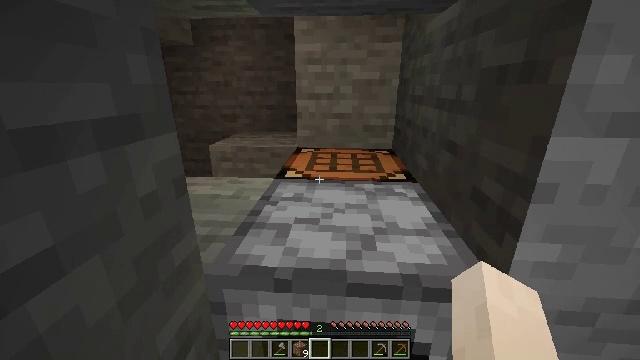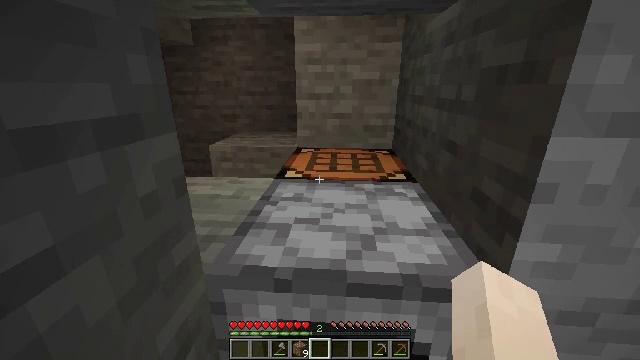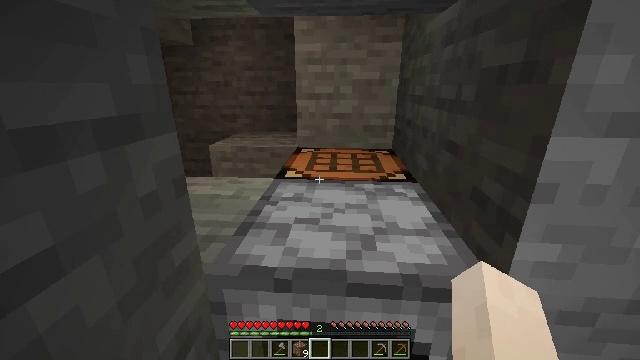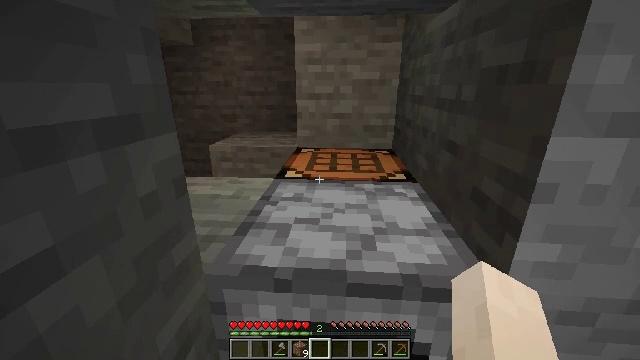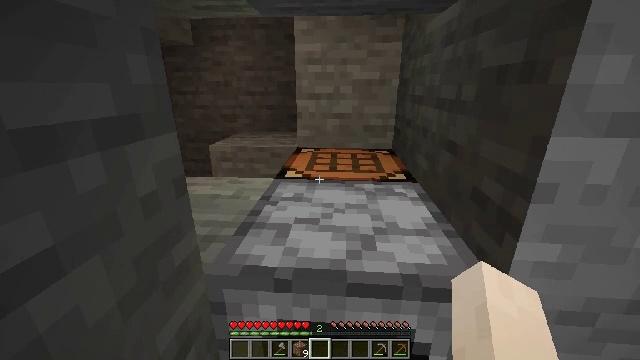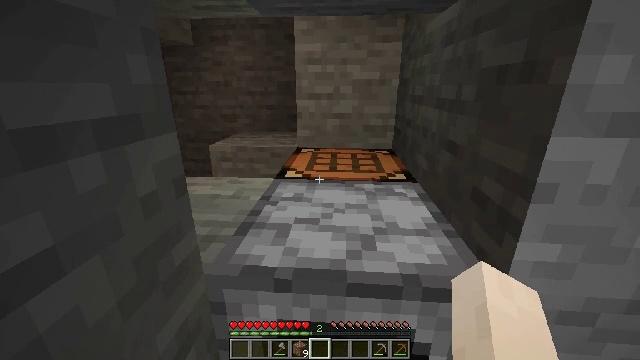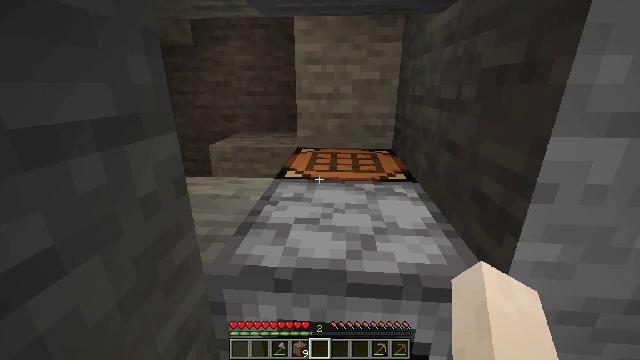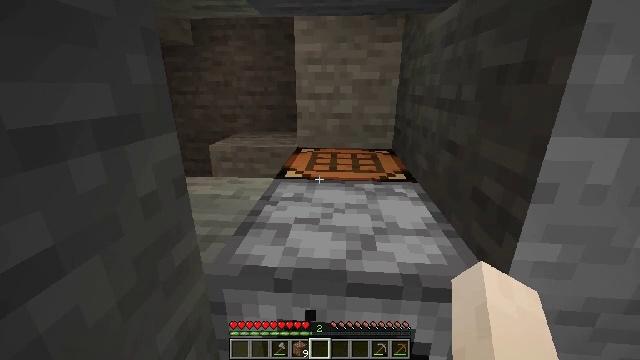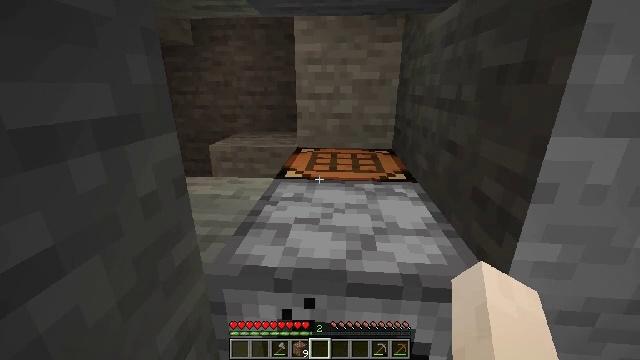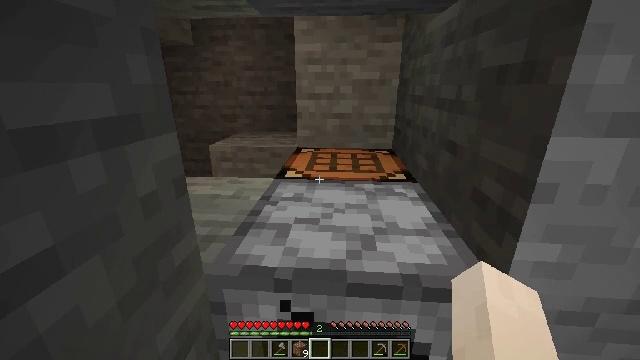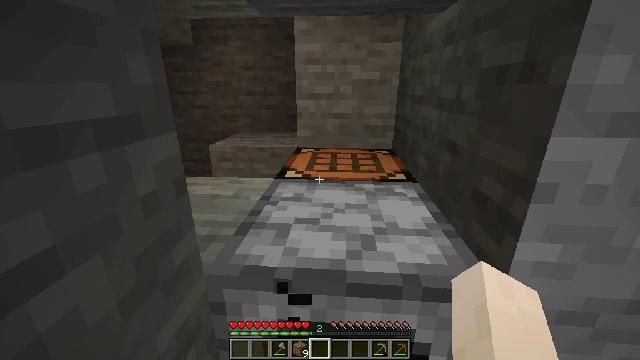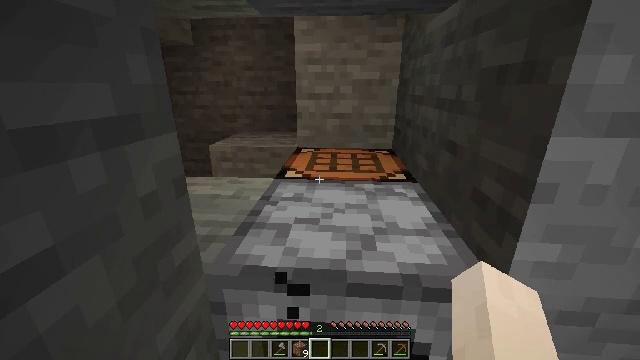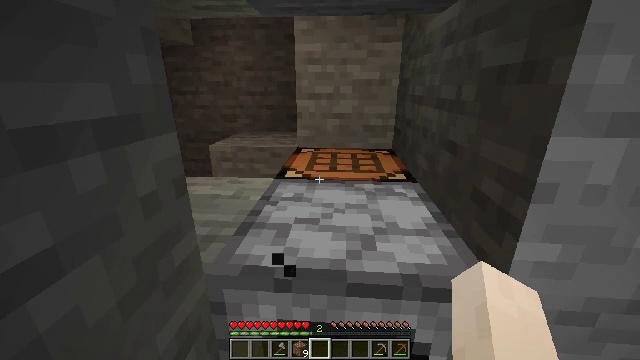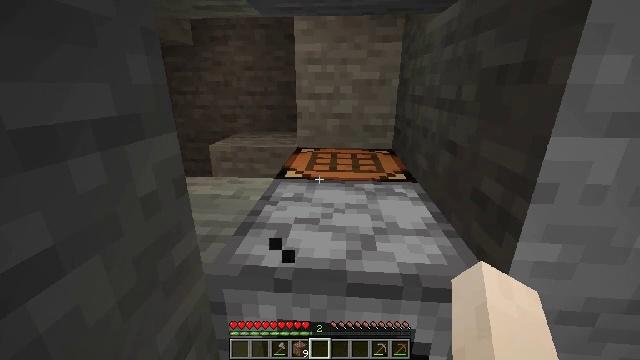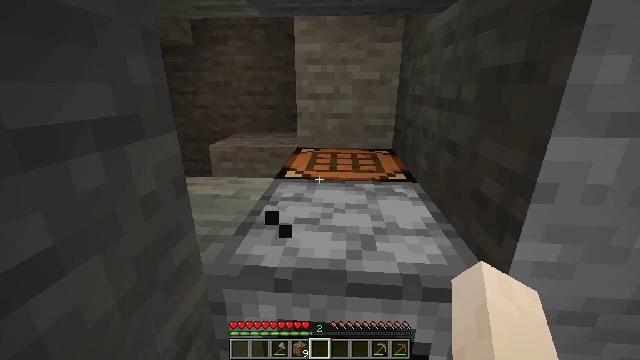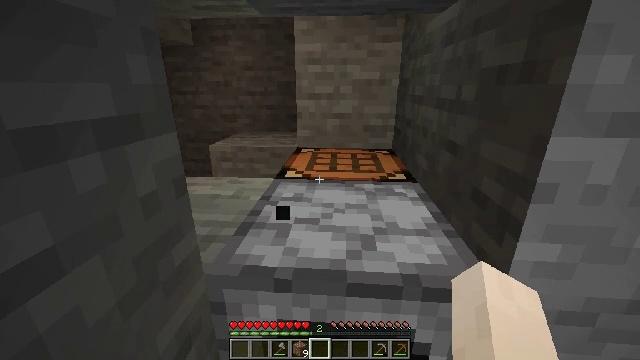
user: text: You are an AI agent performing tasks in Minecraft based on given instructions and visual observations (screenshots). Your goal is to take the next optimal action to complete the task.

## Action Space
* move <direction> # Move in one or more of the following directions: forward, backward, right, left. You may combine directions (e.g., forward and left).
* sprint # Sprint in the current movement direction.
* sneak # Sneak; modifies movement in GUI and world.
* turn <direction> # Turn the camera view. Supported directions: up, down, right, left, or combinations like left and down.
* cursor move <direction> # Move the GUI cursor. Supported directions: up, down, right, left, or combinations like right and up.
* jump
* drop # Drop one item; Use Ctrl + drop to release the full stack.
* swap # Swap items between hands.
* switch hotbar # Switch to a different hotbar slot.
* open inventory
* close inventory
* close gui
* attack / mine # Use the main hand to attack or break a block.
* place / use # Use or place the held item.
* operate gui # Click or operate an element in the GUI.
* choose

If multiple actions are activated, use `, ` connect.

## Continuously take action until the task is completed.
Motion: motion action
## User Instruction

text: Use a dark oak log to craft dark oak planks.
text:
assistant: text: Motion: no_op
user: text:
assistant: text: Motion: no_op
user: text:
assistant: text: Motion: no_op
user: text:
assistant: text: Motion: no_op
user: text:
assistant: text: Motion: no_op
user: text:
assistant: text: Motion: no_op
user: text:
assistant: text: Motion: no_op
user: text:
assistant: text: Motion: no_op
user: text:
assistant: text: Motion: no_op
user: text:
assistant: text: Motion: no_op
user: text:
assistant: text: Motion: no_op
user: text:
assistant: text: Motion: no_op
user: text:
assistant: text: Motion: no_op
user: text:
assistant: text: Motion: no_op
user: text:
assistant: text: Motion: no_op
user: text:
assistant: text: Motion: no_op
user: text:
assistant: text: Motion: no_op
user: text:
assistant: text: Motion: no_op
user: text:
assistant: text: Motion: no_op
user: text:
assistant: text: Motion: no_op
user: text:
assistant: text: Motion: no_op
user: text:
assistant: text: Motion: no_op
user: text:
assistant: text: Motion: no_op
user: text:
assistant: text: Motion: no_op
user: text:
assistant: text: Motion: no_op
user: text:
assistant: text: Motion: no_op
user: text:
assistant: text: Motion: no_op
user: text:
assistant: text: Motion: no_op
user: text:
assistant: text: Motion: no_op
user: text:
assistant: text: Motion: turn right and down